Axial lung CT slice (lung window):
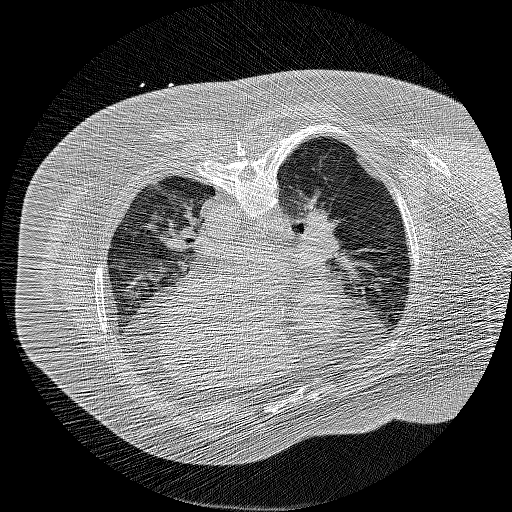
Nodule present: no